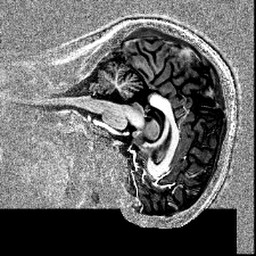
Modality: T1w
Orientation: sagittal
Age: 22
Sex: female